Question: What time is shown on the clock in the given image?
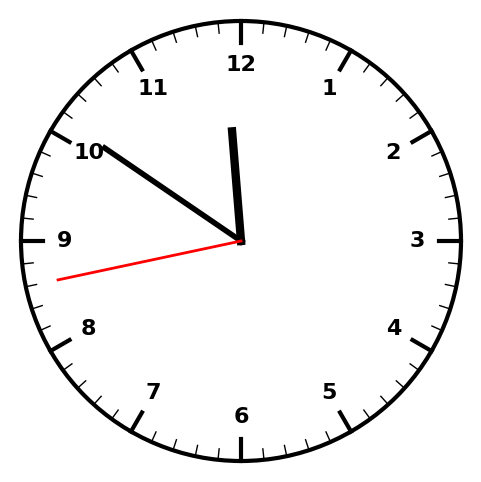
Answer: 11:50:43